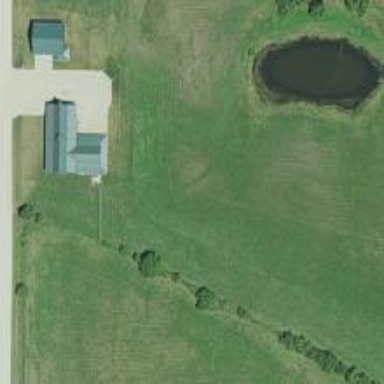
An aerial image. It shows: Farmyard area.